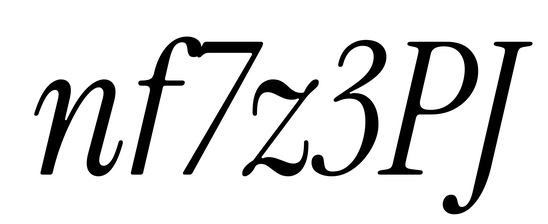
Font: InstrumentSerif-Italic